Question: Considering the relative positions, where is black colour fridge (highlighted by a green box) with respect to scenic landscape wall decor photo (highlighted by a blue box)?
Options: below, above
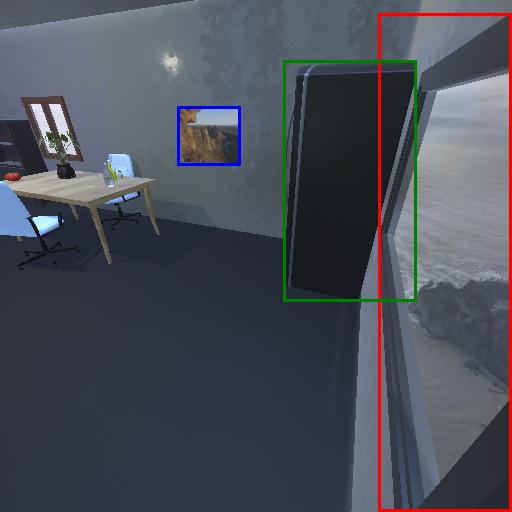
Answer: below